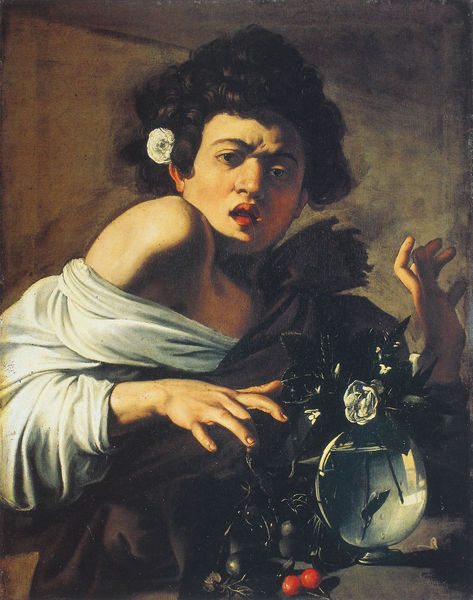
Titel: Knabe, der von einer Eidechse gebissen wird
Künstler: Michelangelo Merisi da Caravaggio
Institution: Privatsammlung
Schlagwörter: blätter, hand, weiß, braun, frau, glas, schwarz, rose, bluse, hände, kirche, haare, lippen, locken, schulter, vase, kirschen, kirsche, schreck, amgst